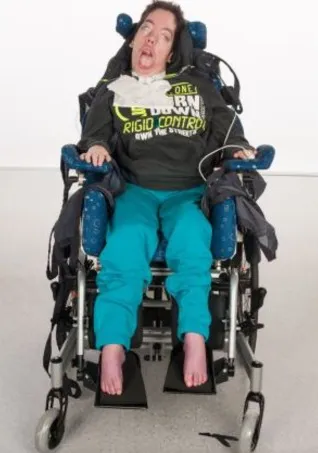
Phenotype of patient I at the age of 15 years. (A) Severe global muscular hypotonia, scoliosis, talipes equinus.
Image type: radiology (ct)